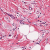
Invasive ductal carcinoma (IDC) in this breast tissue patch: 0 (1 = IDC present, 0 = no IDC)